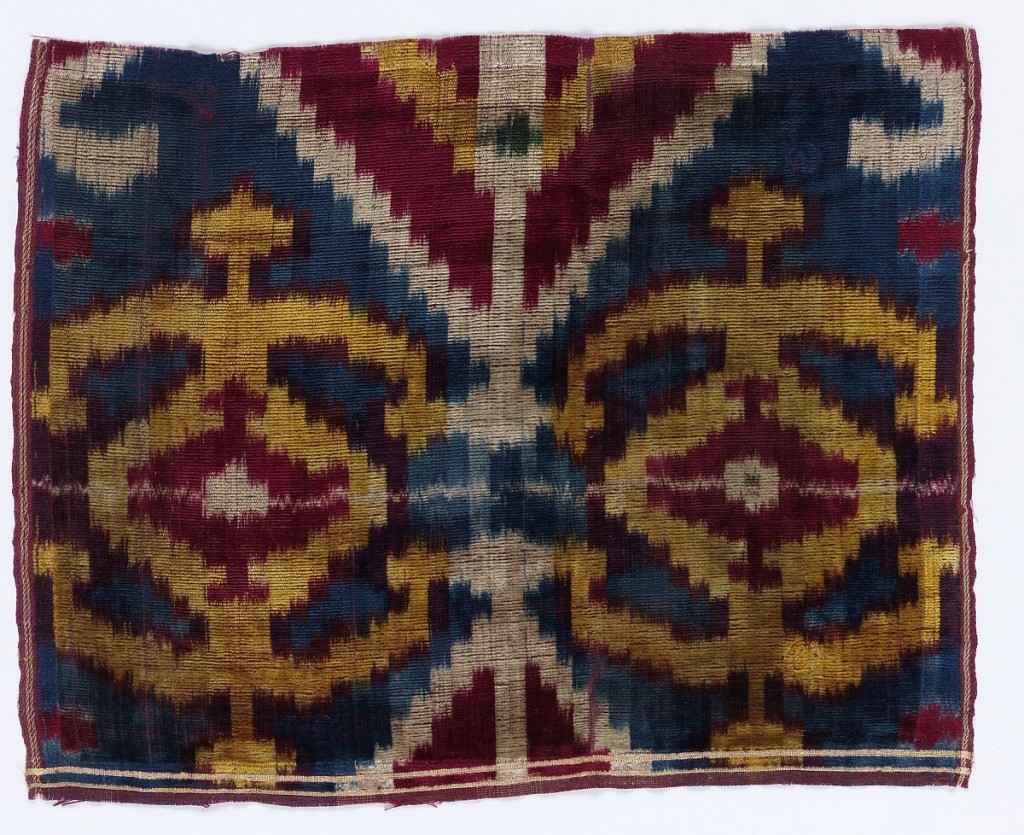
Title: Fragment
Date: before 1906
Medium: silk Technique: ikat velvet
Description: Scaled and blurred medium-scale geometric design in crimson, gold, rust, white, and green on ground in shades of deep blue. Two crimson twill selvedges with paired white pencil stripes.